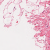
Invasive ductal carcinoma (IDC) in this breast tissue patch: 0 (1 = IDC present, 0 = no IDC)